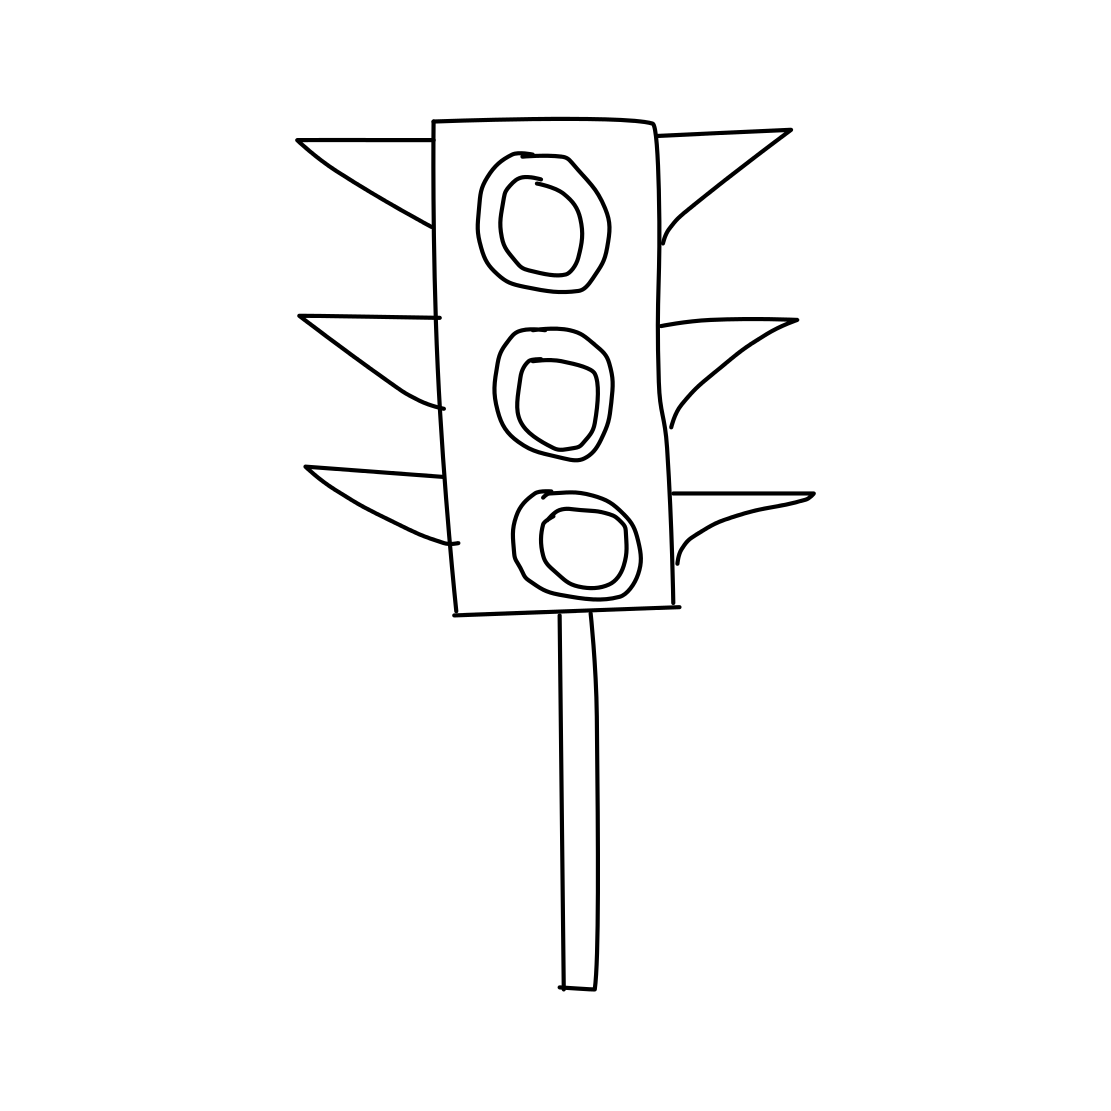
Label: traffic light